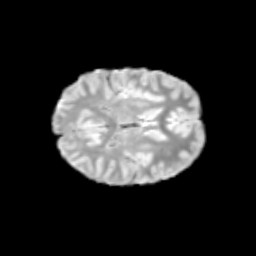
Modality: T2w
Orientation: axial
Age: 10
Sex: female
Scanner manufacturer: siemens
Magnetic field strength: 3 T
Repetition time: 3.8 s
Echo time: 0.07 s